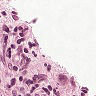
Metastatic tissue present: yes